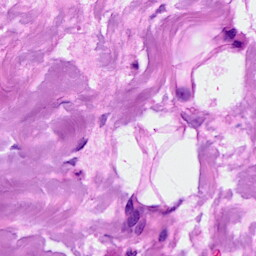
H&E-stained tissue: Breast